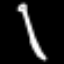
Label: pencil